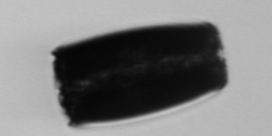
Label: Coscinodiscus